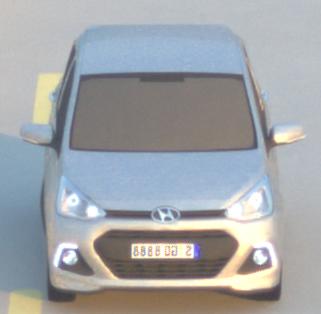
Make: Hyundai
Model: i10
Detailed model: Gen. 2
Model produced from: 2013
Model produced until: 2019
Doors: 5
Color: white
Road condition: dry road
Daytime: sunrise or sunset
Contrast: medium contrast